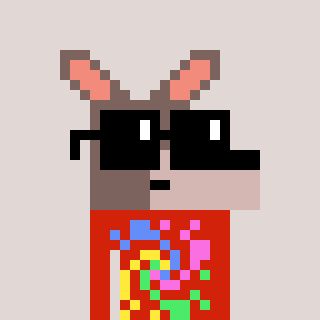
a pixel art character with square black sunglasses, a kangaroo-shaped head and a red-colored body on a warm background